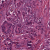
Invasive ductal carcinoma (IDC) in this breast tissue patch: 1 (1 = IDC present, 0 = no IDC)